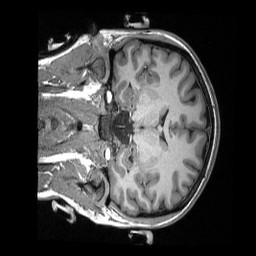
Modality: T1w
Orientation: coronal
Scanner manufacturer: siemens
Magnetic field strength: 3 T
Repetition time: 2.3 s
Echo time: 0.00308 s